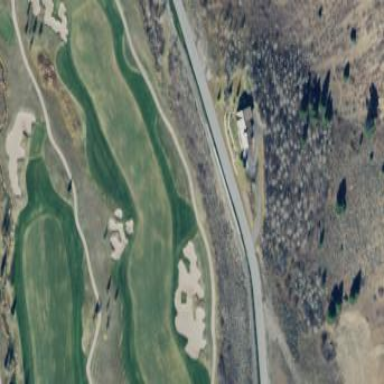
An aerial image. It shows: Grassy fairway on golf course.